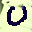
Label: 0